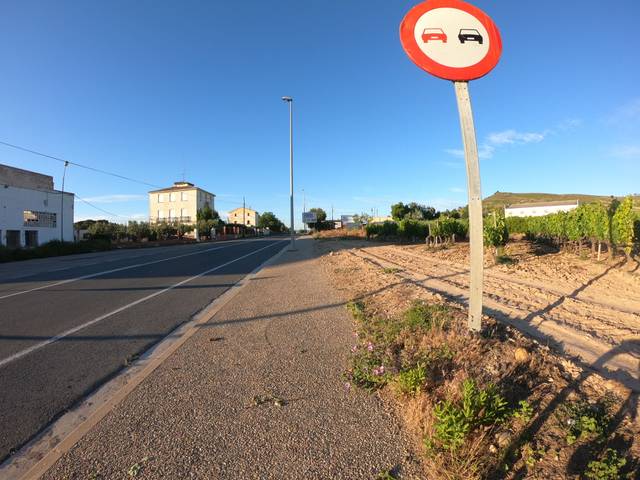
Region: Spain
Coordinates: 42.482, -2.438